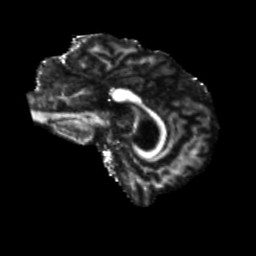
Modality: FA
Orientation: sagittal
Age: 74
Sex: female
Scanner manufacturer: siemens
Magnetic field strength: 3 T
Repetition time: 5.25 s
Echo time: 0.08 s